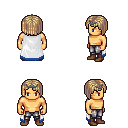
a pixel art fantasy rpg character, male body template, human, tanned skin, white trimmed cape, metal pants, white blonde pageboy hairstyle, iron tiara, brown shoes, four views (front, back, left, right), 2x2 character sprite sheet, small pixel art, hard edges, no anti-aliasing